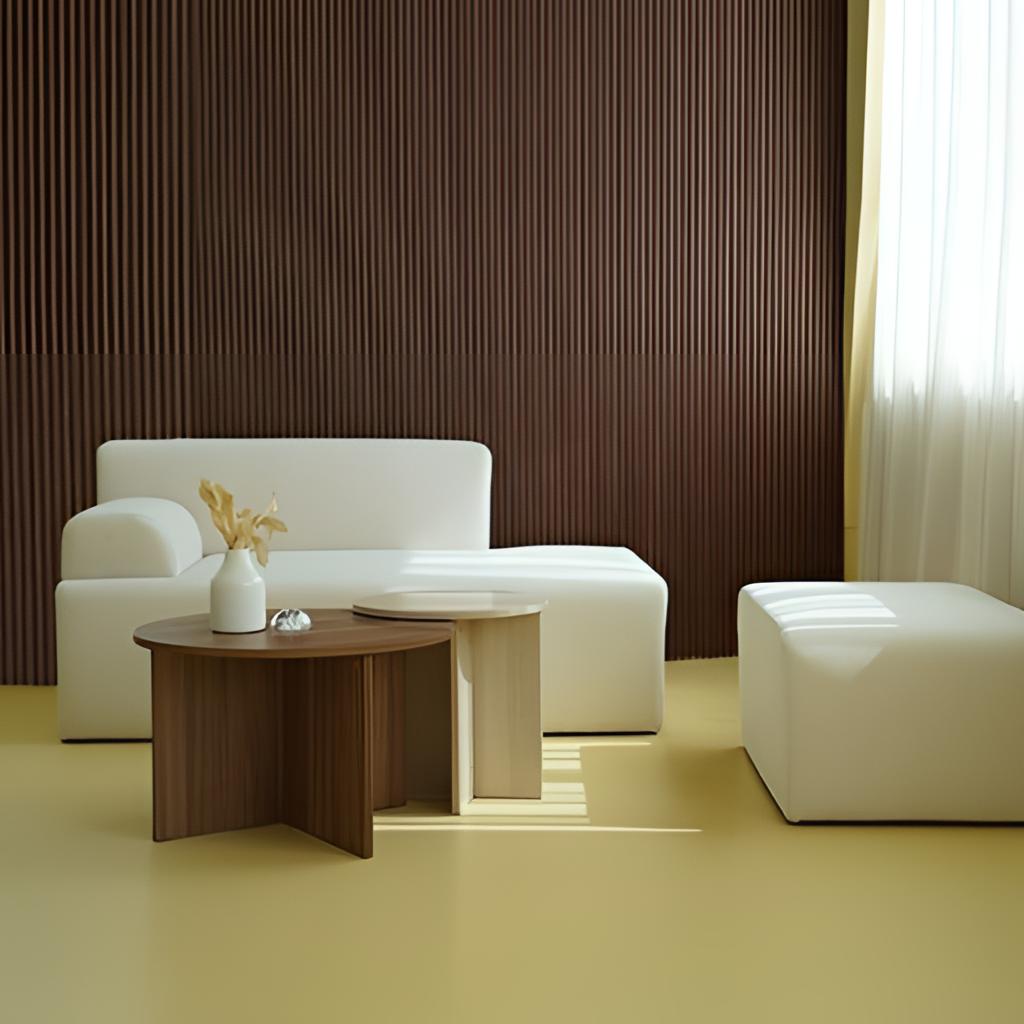
living room, fabric sofa, yellow tile flooring, with solid pattern, wood wallpaper, with vertical striped pattern, modern